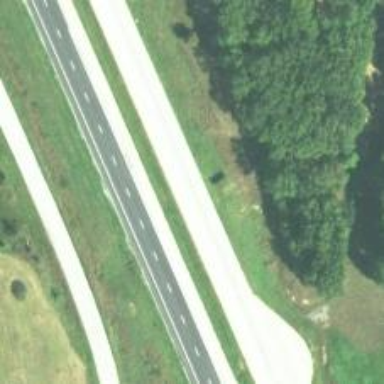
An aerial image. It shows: This image shows trunk highway that functions as expressway.